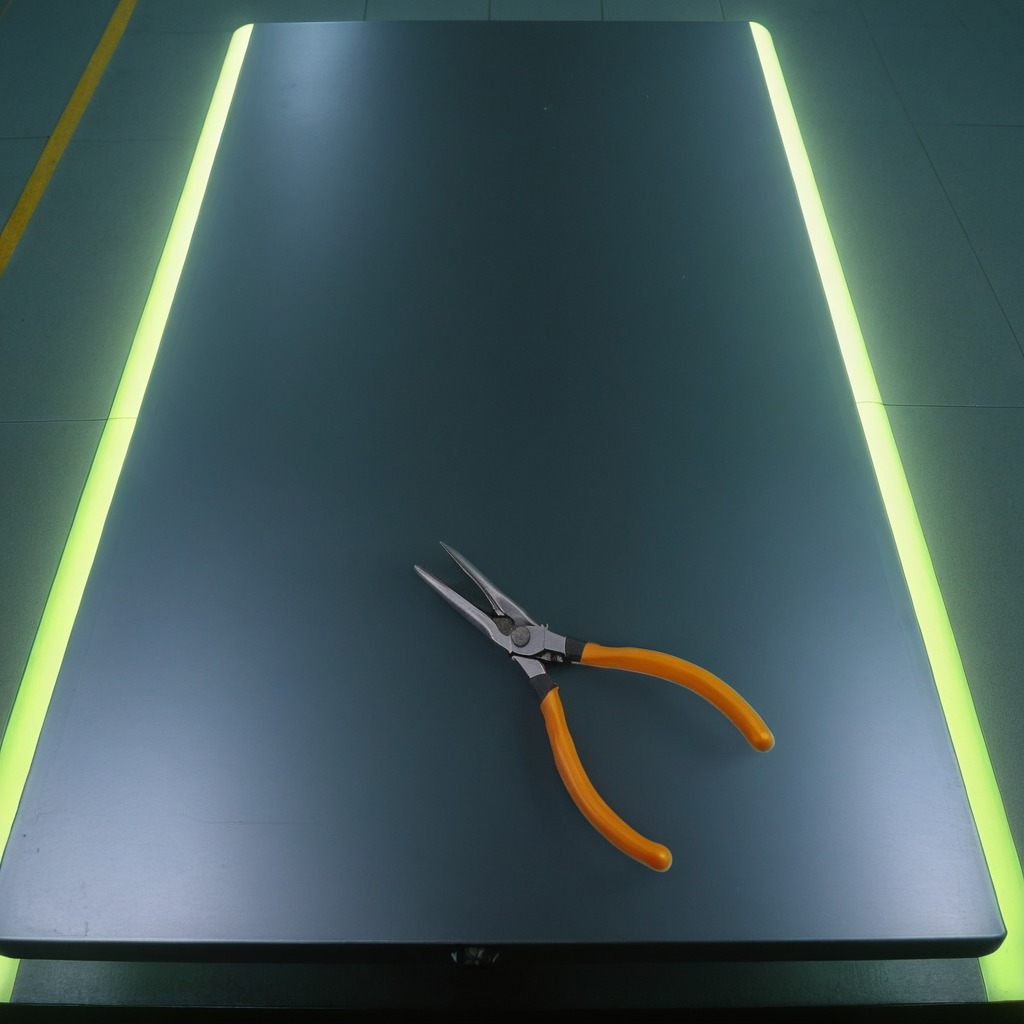
A plier lies on a clean empty table in a railway signal maintenance room lit by harsh overhead fluorescents photorealistic surface textures crisp shadows high dynamic range